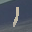
Label: 1